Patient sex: F
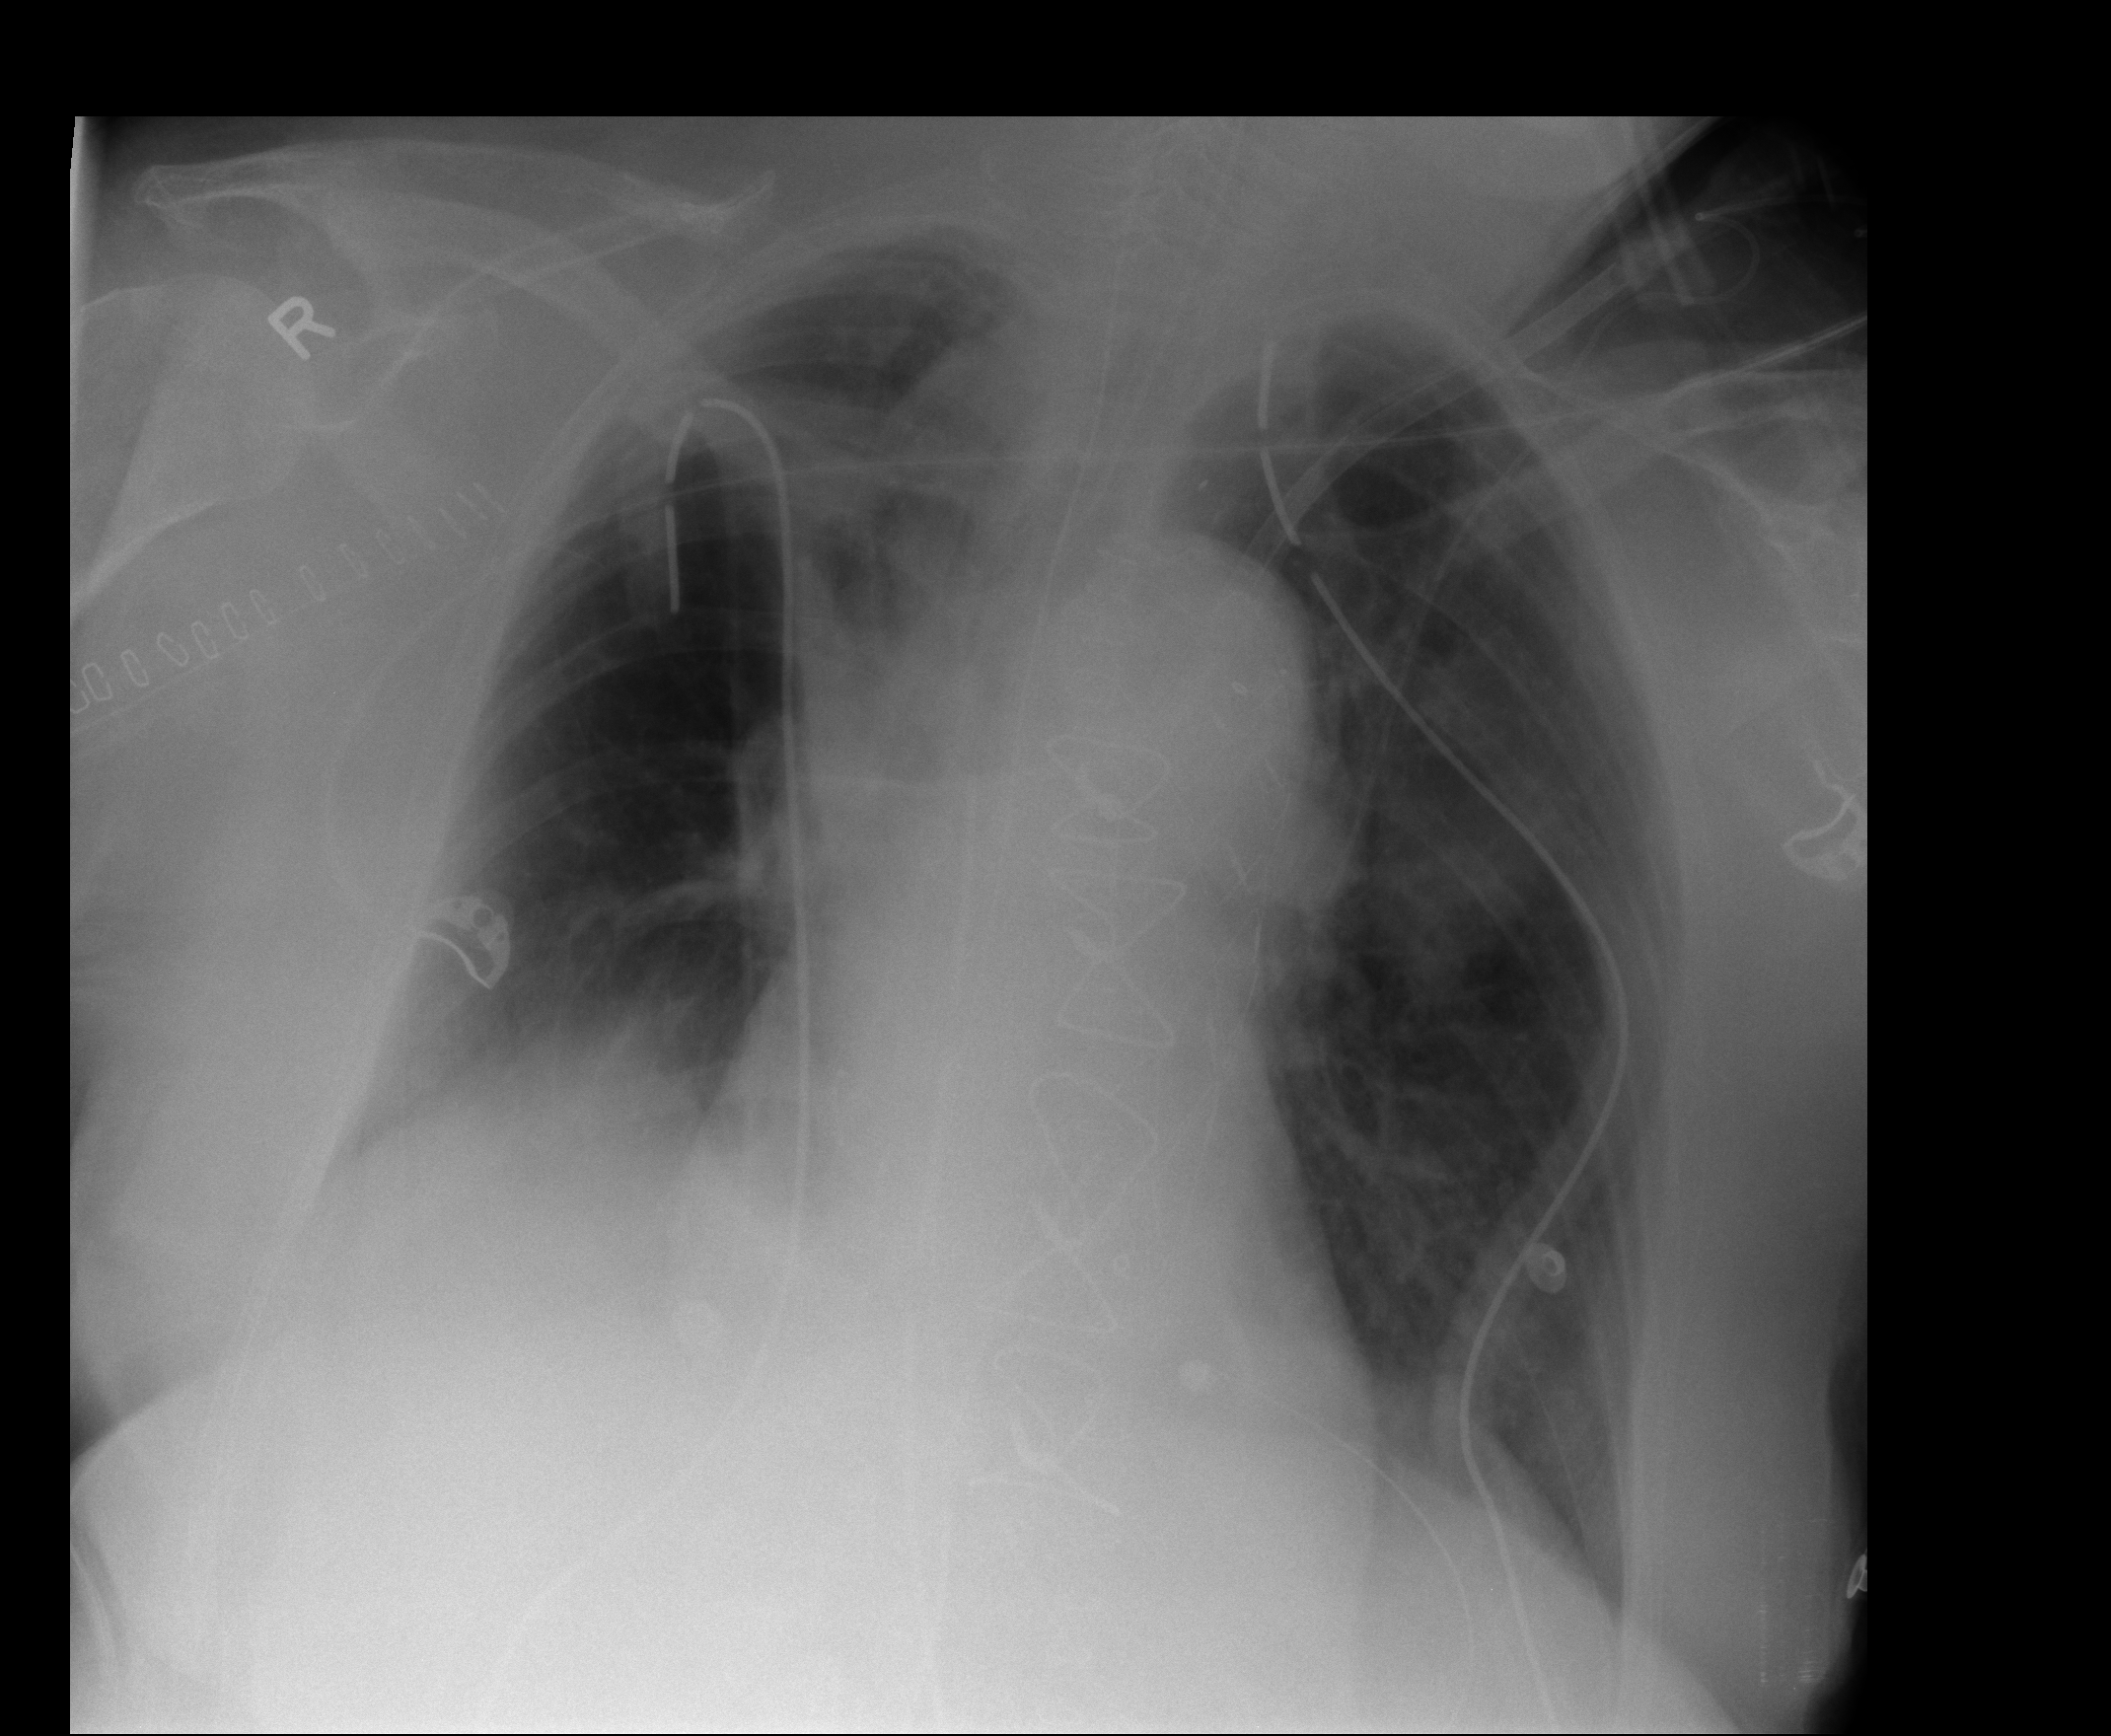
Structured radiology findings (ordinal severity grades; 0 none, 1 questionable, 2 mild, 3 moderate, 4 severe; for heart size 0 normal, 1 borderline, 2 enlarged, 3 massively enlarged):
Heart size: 0
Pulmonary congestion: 2
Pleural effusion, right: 1
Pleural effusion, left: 0
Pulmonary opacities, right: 1
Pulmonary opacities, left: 1
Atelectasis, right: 2
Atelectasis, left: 2